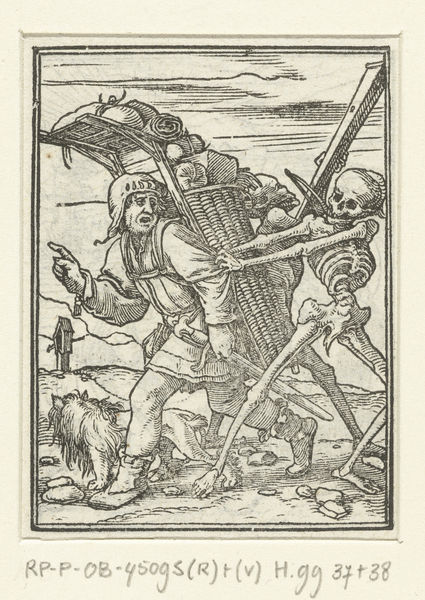
Titel: Marskramer en de Dood
Künstler: Hans (II) Holbein
Standort: Amsterdam
Institution: Rijksmuseum
Schlagwörter: blau, hand, mann, vogel, wolf, zeichnung, hund, tier, kappe, steine, tod, tof, händler, holzschnitt, schrift, gepäck, kiepe, trage, krieg, korb, zeigen, druck, stich, schwarzweiß, schwert, hallo, buchdruck, skelett, wanderer, löwe, ware, bildstock, waren, inkunabel, gevatter, krämer, hi, kiepp, hund#löwe